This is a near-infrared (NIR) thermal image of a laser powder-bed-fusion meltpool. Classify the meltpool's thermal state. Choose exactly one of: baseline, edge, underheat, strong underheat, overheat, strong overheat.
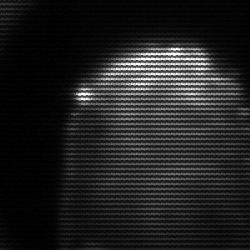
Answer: edge